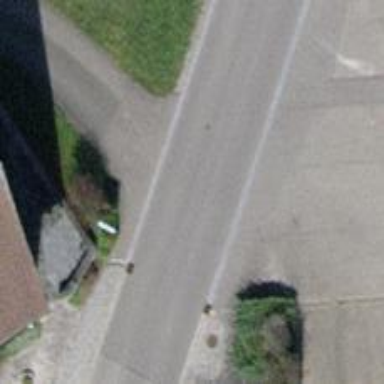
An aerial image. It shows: Tertiary road with asphalt surface and no sidewalks.